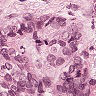
Metastatic tissue present: yes